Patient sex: M
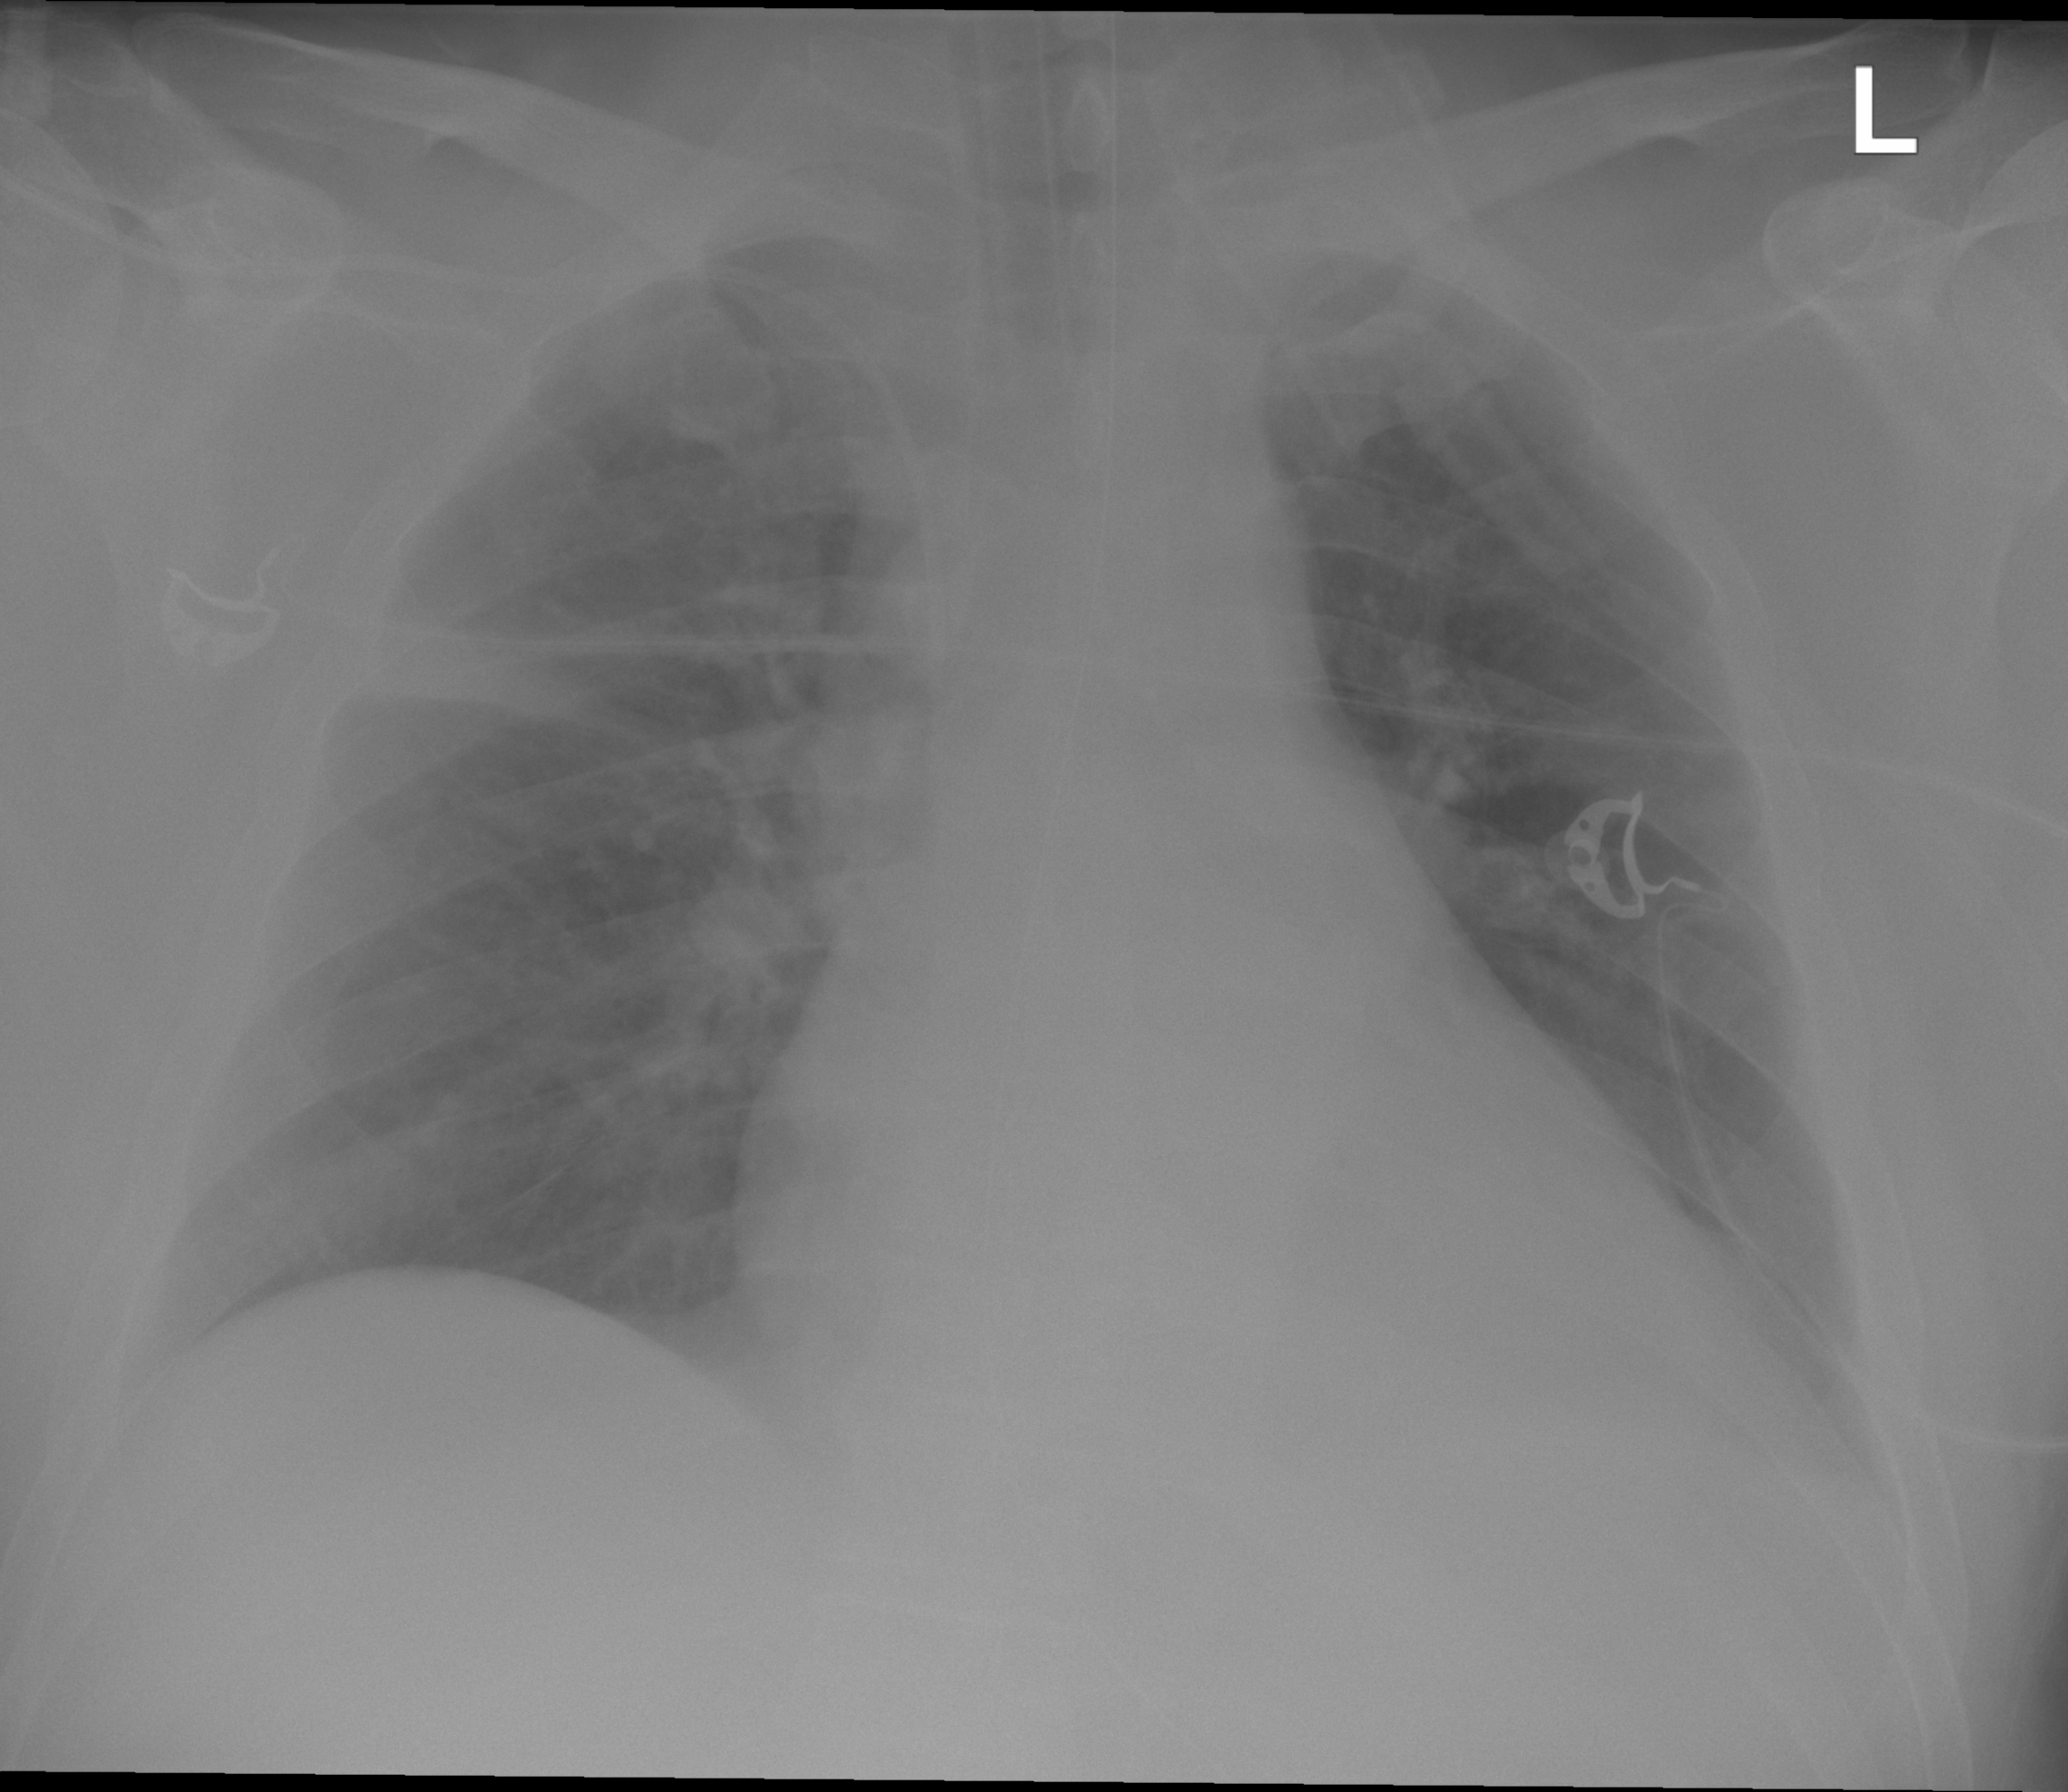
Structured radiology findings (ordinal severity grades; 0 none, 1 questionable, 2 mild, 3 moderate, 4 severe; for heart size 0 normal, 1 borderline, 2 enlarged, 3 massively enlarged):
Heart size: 2
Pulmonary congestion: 2
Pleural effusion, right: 2
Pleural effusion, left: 2
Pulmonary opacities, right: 2
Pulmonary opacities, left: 0
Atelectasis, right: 2
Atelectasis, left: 0